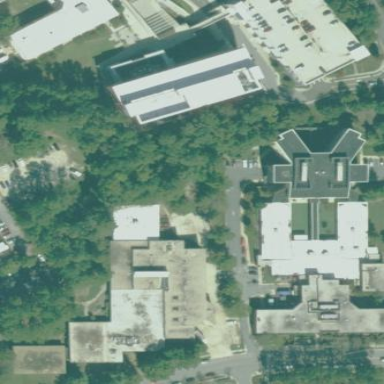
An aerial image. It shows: Healthcare facility identified as hospital.